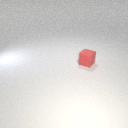
small red rubber cube